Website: crate-barrel
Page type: receipt
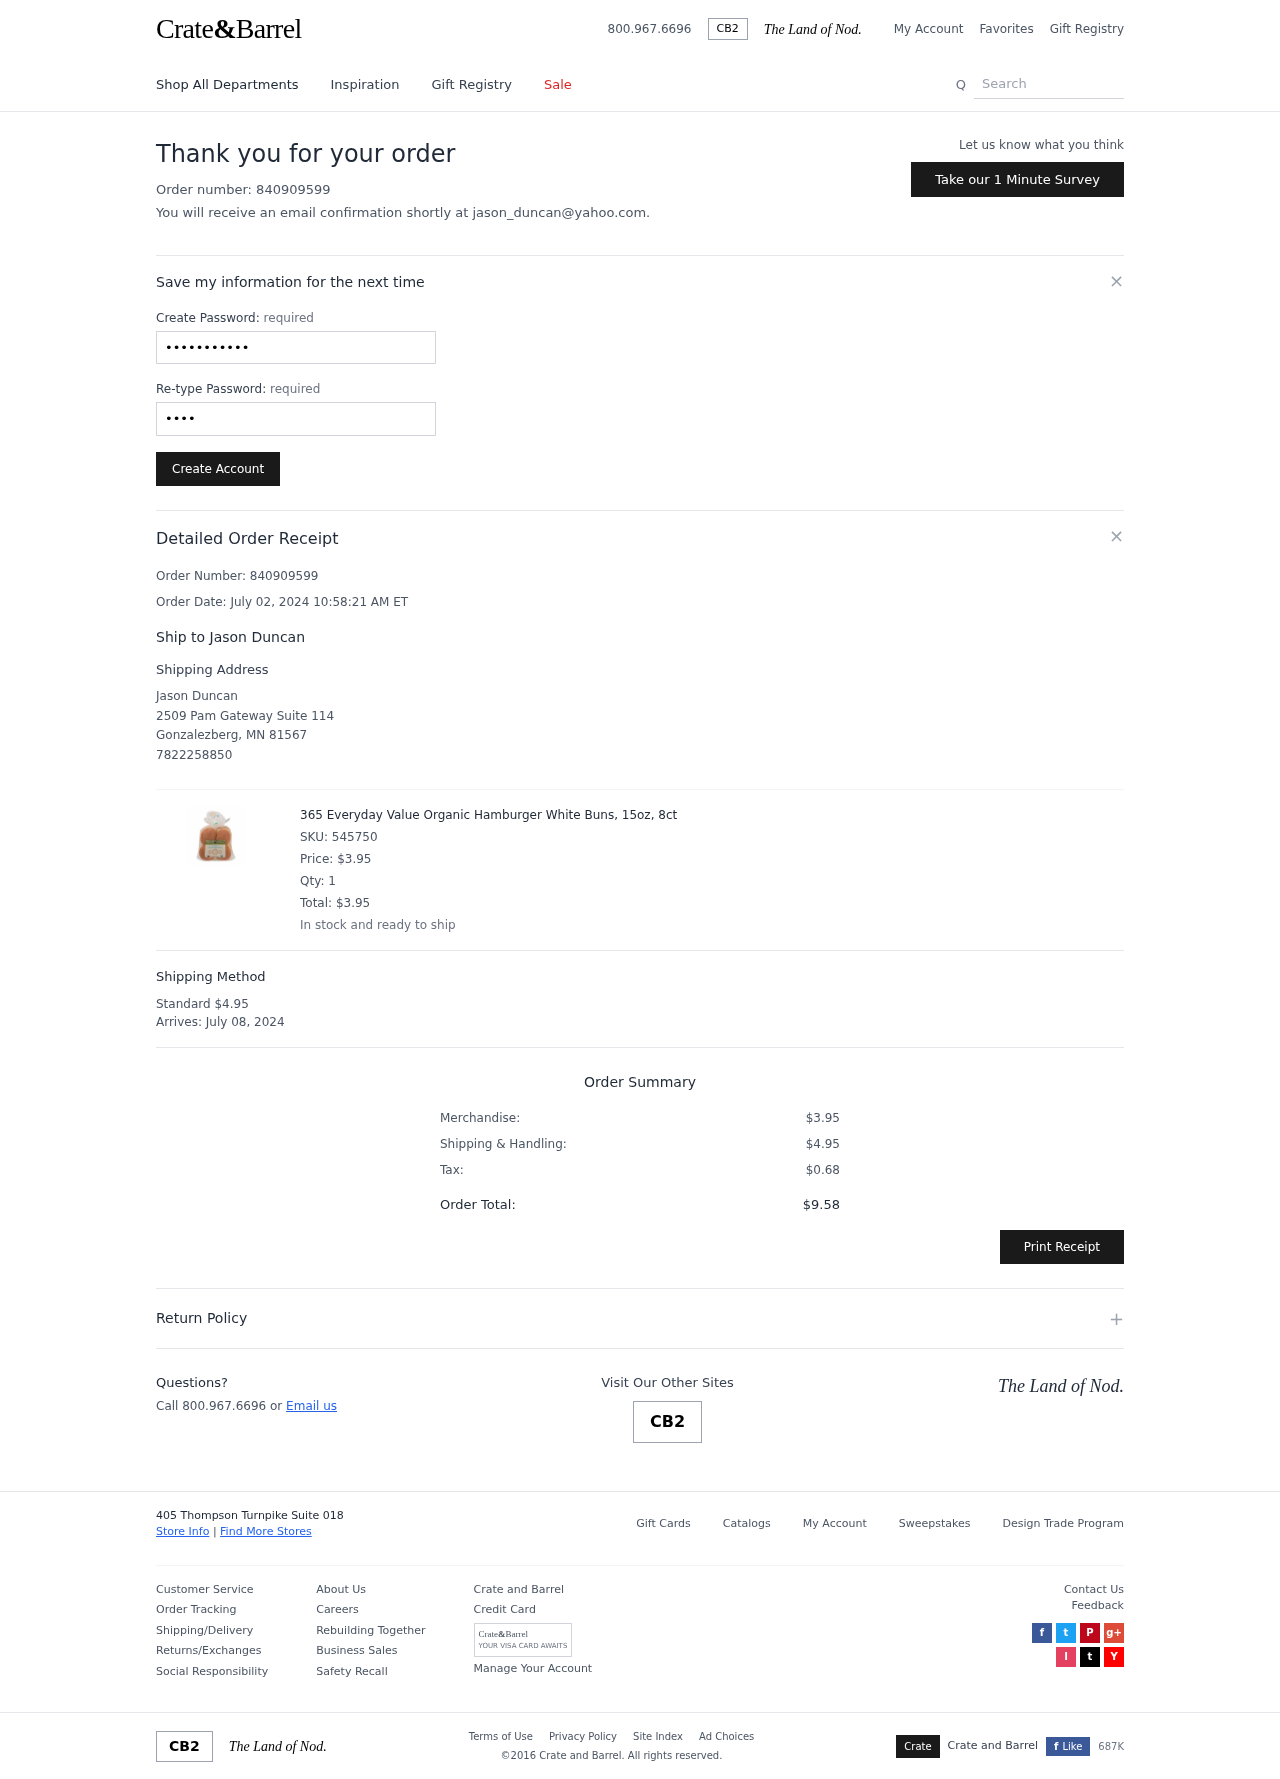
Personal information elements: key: PII_CITY
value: Gonzalezberg
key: PII_EMAIL
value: jason_duncan@yahoo.com
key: PII_FULLNAME
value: Jason Duncan
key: PII_FULLNAME
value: Ship to Jason Duncan
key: PII_PHONE
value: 7822258850
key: PII_POSTCODE
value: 81567
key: PII_STATE_ABBR
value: MN
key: PII_STREET
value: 2509 Pam Gateway Suite 114
Product elements: key: PRODUCT1_NAME
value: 365 Everyday Value Organic Hamburger White Buns, 15oz, 8ct
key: PRODUCT1_PRICE
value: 3.95
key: PRODUCT1_QUANTITY
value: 1
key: PRODUCT1_SKU
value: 545750
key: PRODUCT1_TOTAL
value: $3.95
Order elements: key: ORDER_ID
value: Order Number: 840909599
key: ORDER_ID
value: Order number: 840909599
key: ORDER_DATE
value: Order Date: July 02, 2024 10:58:21 AM ET
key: ORDER_SHIPPING_COST
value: $4.95
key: ORDER_DELIVERY_DATE
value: July 08, 2024
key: ORDER_SUBTOTAL
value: $3.95
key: ORDER_TAX
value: $0.68
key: ORDER_TOTAL
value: $9.58
Search elements: key: HEADER_SEARCH
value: Search